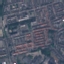
Land use / land cover: Residential